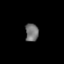
Tissue: prostate
Cell type: Fibroblasts
Senescence score: 0.729
Nuclear area (px): 234
Mean DAPI intensity: 114.53